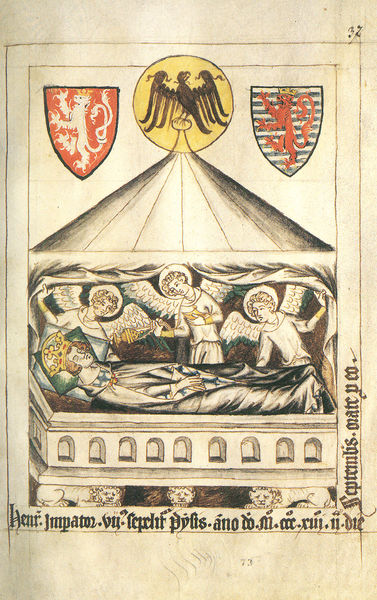
Titel: Trierer Bildhandschrift/Bilderchronik von Kaiser Heinrich VII. und Kurfürst Balduin von Luxemburg 1308-1313/ Kaiser Heinrichs Romfahrt
Schlagwörter: adler, blau, flügel, gelb, grün, handschuhe, dach, rot, tuch, falten, tot, toter, gewand, gold, mantel, krone, locke, locken, kreis, engel, deutschland, schrift, liegen, bogen, grafik, kissen, könig, inschrift, bett, liegend, buch, seite, buchstaben, buchseite, wappen, heiligenschein, sarg, löwen, grab, weihrauch, greif, baldachin, löwe, aufgebahrt, zelt, grabmal, romanisch, flandern, buchmalerei, wappenschild, belgien, impator